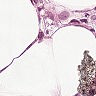
Metastatic tissue present: yes